Question: I have some jlabels which works fine, but i need them to be "bold".So i used html to introduce strong tags. Now my text is bold but it goes newline when the end of the jlabel is reached instead of truncate it adding some end dots, like was before using html. Minimum, Maximum and Preferred size of jlabels are set to [80,14] and they are not resizeable.Here some code:
'''
public PanelArchivio(Lavoro lavoro) {
//Nimbus ha un bug che riguarda il colore di sfondo dei textpanel e altri pannelli di testo
//Creo il colore e lo metto di default al background dei textpane
Color bgColor = new Color(255, 255, 153);
UIDefaults defaults = new UIDefaults();
defaults.put("TextPane[Enabled].backgroundPainter", bgColor);
initComponents();
this.lavoro = lavoro;
jLabel_Cod.setText("<html><strong>"+this.lavoro.getCodice()+"</strong></html>");
jLabel_DataCons.setText("<html><strong>"+Integer.toString(this.lavoro.getDataCons().getDate())+"/"+Integer.toString(this.lavoro.getDataCons().getMonth())+"/"+Integer.toString(this.lavoro.getDataCons().getYear())+"</strong></html>");
if(this.lavoro.getOp1().equals(""))
jLabel_Op1.setText("");
else
jLabel_Op1.setText("<html><strong>"+this.lavoro.getOp1()+"</strong></html>");
if(this.lavoro.getOp2().equals(""))
jLabel_Op2.setText("");
else
jLabel_Op2.setText(this.lavoro.getOp3());
if(this.lavoro.getOp3().equals(""))
jLabel_Op3.setText("");
else
jLabel_Op3.setText("<html><strong>"+this.lavoro.getOp3()+"</strong></html>");
jTextArea_Note.setText(this.lavoro.getNote());
jTextArea_Note.setLineWrap(true);
jTextArea_Note.setCaretPosition(0);
String ThumbnailPath = "C:/DecoLedisApp/Media/Disegni/Thumbnails/"+this.lavoro.getCodice()+".png";
//Se il percorso e corretto setto il Thumbnail, altrimenti setto un immagine di default
try {
File f = new File(ThumbnailPath);
if (f.exists() && !f.isDirectory()) {
//Faccio un flush dell'immagine caricata, evitando che java
//utilizzi l'immagine in cache senza ricaricare il file
ImageIcon FlushedIcon = new ImageIcon(ThumbnailPath);
FlushedIcon.getImage().flush();
jLabel_Thumbnail.setIcon(FlushedIcon);
} else {
jLabel_Thumbnail.setIcon(new ImageIcon(PanelModOperatore.class.getResource("/Images/EmptyThumbnail.png")));
}
} catch (NullPointerException e) {
jLabel_Thumbnail.setIcon(new ImageIcon(PanelModOperatore.class.getResource("/Images/EmptyThumbnail.png")));
}
}
'''
As you can see, lines 2 and 3 have the same text set but the bolded one goes newline.
How to avoid this?

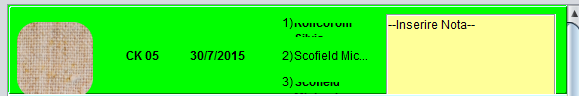
Answer: Instead of messing around with HTML, why not just use a bold font?
'''
Font f = myLabel.getFont();
myLabel.setFont( new Font( f.getName(), Font.BOLD, f.getSize() ) );
'''